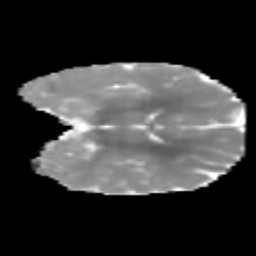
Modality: MD
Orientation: coronal
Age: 7
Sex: female
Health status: healthy